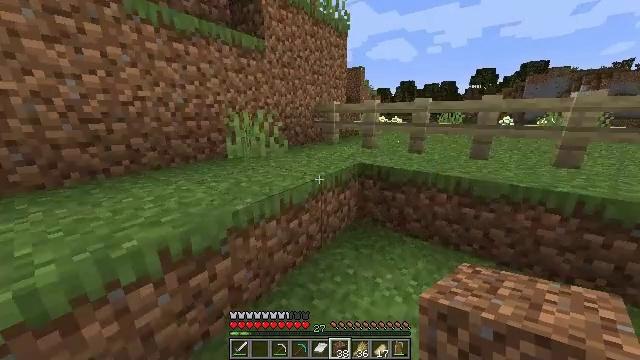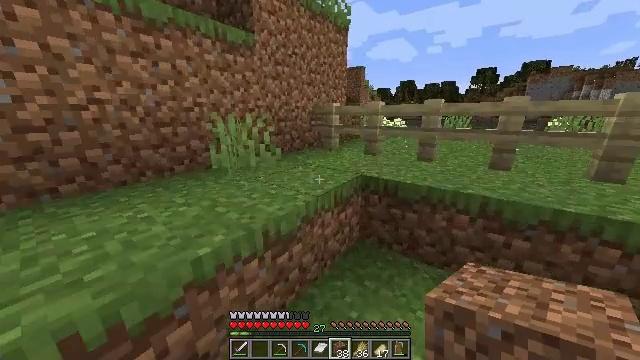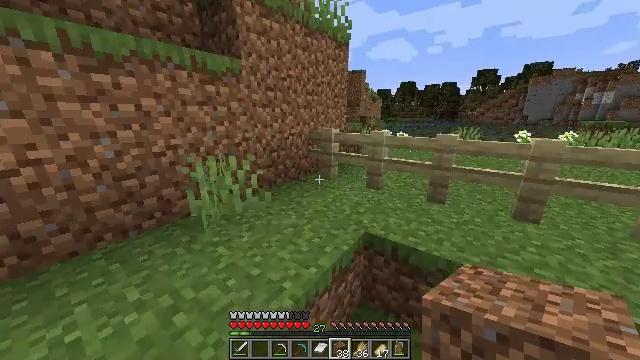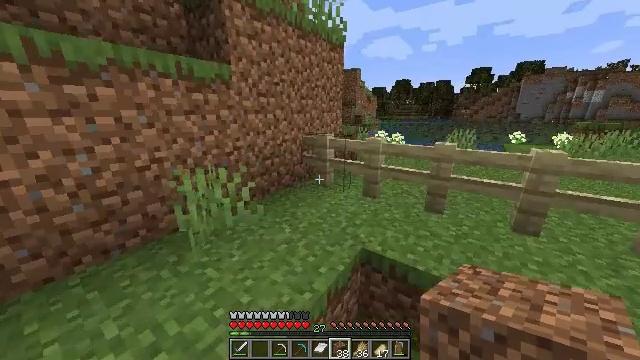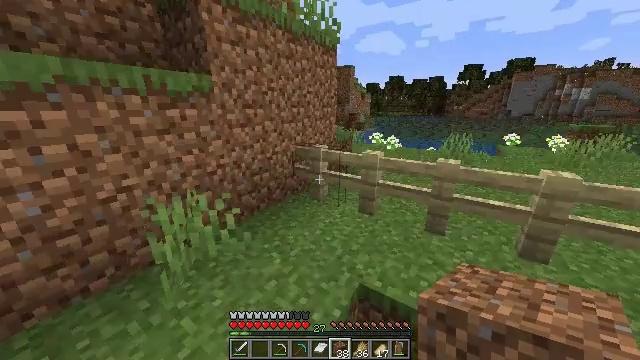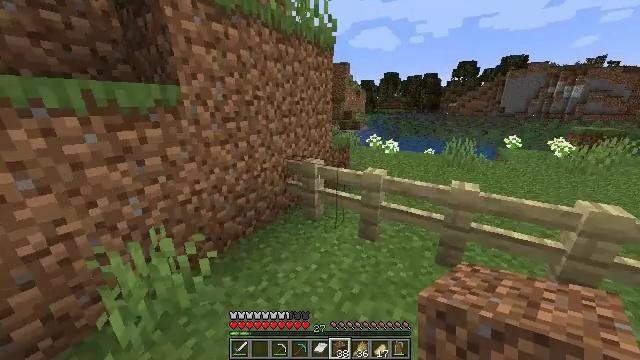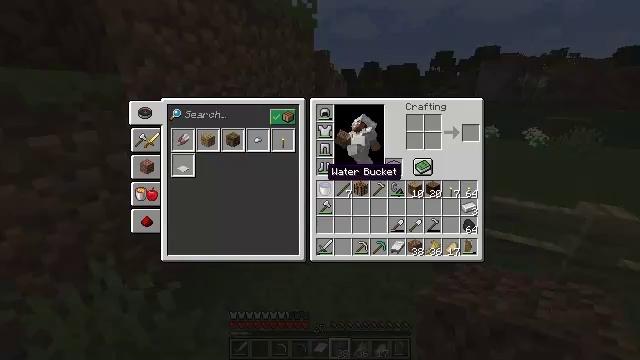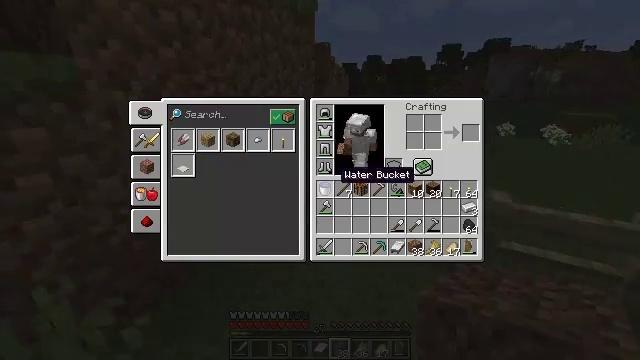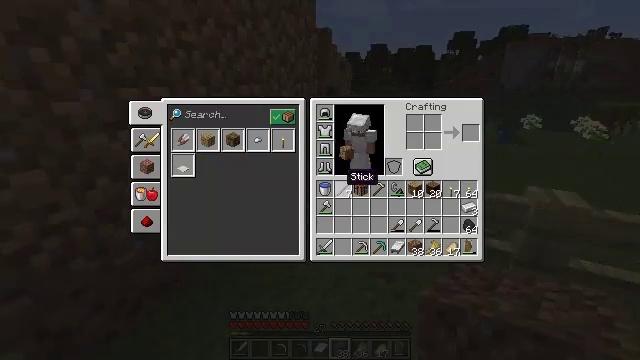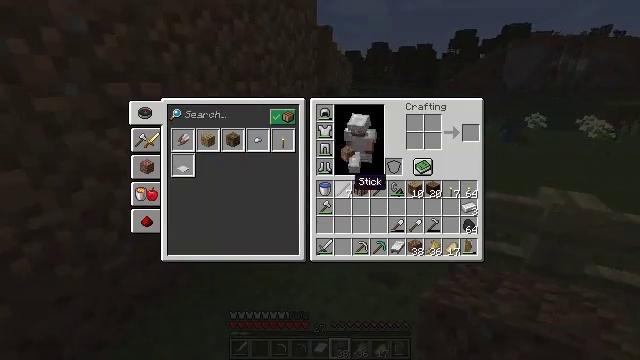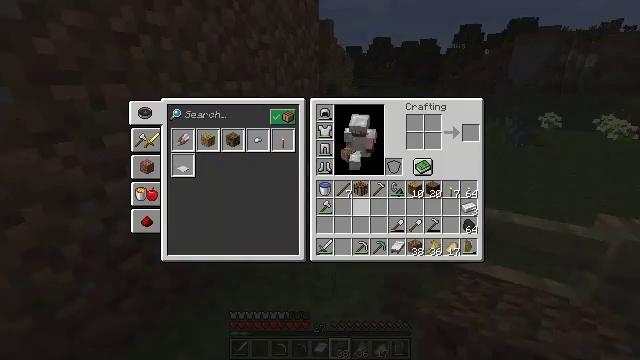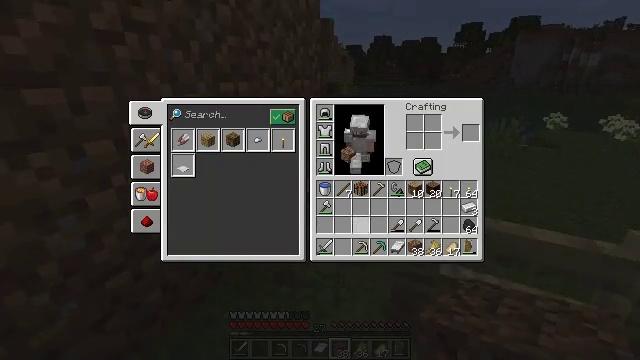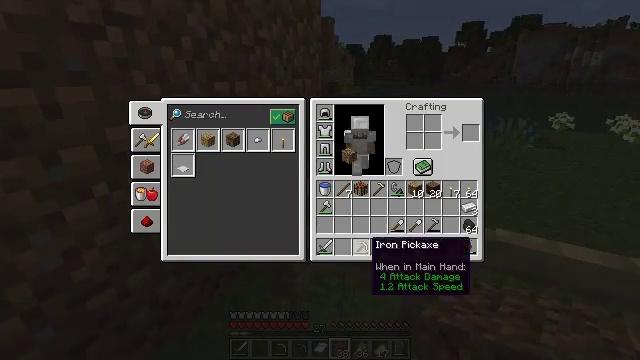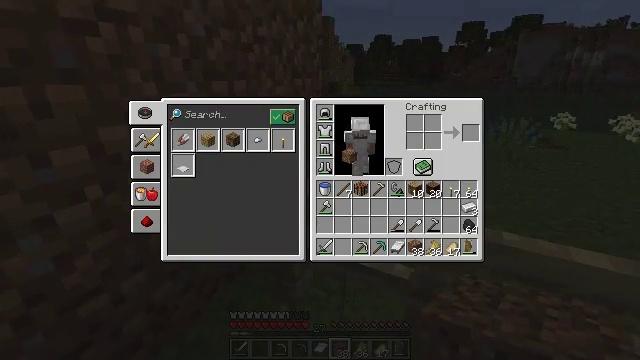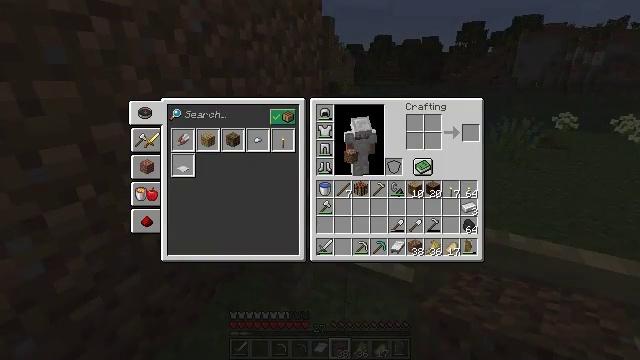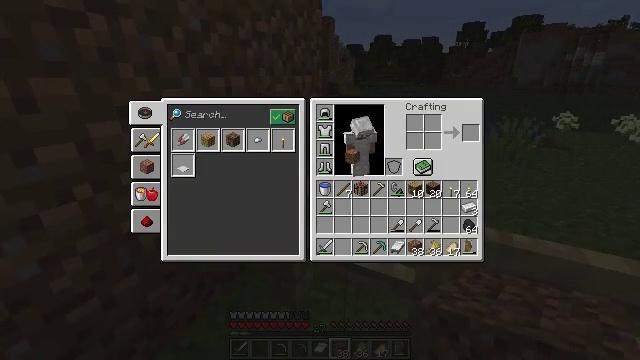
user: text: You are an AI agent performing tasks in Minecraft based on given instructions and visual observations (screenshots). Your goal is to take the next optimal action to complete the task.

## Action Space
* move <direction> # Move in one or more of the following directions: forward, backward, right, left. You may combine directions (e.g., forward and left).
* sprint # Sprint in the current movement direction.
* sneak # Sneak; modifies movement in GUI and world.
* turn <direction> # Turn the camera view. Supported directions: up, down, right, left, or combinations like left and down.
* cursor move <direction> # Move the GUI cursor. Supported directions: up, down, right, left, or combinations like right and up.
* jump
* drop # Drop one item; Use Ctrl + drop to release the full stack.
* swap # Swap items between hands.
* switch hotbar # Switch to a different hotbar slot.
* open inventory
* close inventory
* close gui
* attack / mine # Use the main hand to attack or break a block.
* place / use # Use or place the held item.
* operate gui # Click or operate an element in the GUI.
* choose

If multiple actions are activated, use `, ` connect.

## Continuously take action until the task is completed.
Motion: motion action
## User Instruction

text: Left click to destroy the birch fence.
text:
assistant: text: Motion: move forward, sprint, jump
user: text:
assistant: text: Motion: move forward, sprint, jump
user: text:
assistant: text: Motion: move forward, sprint, turn right, jump
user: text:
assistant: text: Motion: move forward, sprint, turn right and down
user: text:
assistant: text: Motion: move forward, sprint, turn right
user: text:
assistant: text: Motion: move forward, sprint, turn right and down, open inventory
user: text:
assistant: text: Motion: move forward, turn right, open inventory
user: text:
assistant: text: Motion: open inventory
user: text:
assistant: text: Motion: sneak, turn right
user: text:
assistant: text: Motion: sneak, turn down
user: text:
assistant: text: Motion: sneak, turn right and down
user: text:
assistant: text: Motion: sneak, turn down
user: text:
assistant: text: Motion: sneak, turn right and down
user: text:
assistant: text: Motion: sneak, turn right and down
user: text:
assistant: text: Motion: sneak, turn right
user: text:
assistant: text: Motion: sneak, turn right
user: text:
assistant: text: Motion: sneak, turn right and up
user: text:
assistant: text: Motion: sneak, turn up
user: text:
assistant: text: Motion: sneak
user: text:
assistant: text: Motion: sneak, turn left
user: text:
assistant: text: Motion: sneak
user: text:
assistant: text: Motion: sneak
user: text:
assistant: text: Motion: sneak, attack / mine
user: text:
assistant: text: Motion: sneak, attack / mine
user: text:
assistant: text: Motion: sneak, turn up
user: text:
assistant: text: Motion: sneak, turn up
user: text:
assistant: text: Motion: sneak, turn up
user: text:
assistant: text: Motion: sneak
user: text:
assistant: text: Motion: sneak
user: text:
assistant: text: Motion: sneak